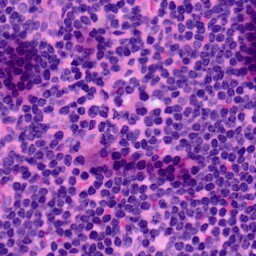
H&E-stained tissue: LymphNode